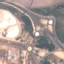
Land use / land cover class: Highway